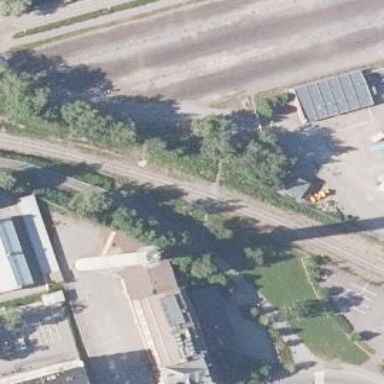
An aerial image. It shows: Uncontrolled railway crossing.